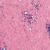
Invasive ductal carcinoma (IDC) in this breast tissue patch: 0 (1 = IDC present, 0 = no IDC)